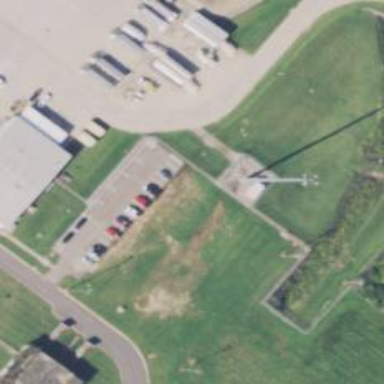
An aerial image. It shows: Mast structure.